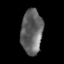
Tissue: lung
Cell type: Endothelial cells
Senescence score: 0.2049
Nuclear area (px): 942
Mean DAPI intensity: 99.047